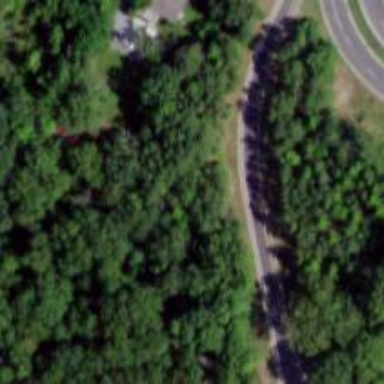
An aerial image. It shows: Trunk link highway.